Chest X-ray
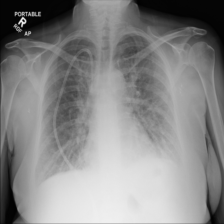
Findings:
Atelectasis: negative
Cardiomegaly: negative
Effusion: negative
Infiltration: negative
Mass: negative
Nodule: negative
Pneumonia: negative
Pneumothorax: negative
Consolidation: negative
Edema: negative
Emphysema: negative
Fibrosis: negative
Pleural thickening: negative
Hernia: negative